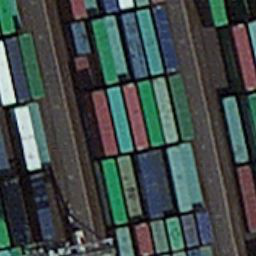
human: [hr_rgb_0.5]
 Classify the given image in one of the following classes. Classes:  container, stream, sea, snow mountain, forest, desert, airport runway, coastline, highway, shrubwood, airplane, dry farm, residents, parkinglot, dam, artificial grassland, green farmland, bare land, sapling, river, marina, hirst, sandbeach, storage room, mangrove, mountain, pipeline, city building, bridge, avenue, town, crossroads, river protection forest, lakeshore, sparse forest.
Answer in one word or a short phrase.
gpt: container